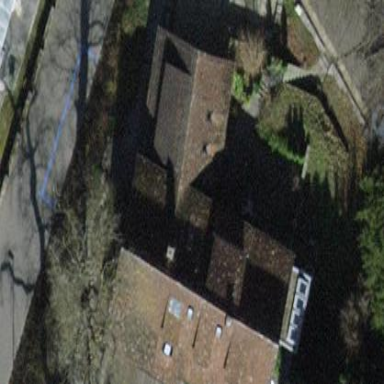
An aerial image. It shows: Building with tiled roof.